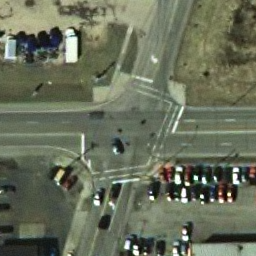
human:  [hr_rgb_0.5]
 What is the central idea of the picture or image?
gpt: intersection